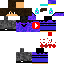
A male human skin with dark skin, wearing brown long hair dressed in a blue hoodie and black pants, featuring a closed mouth.